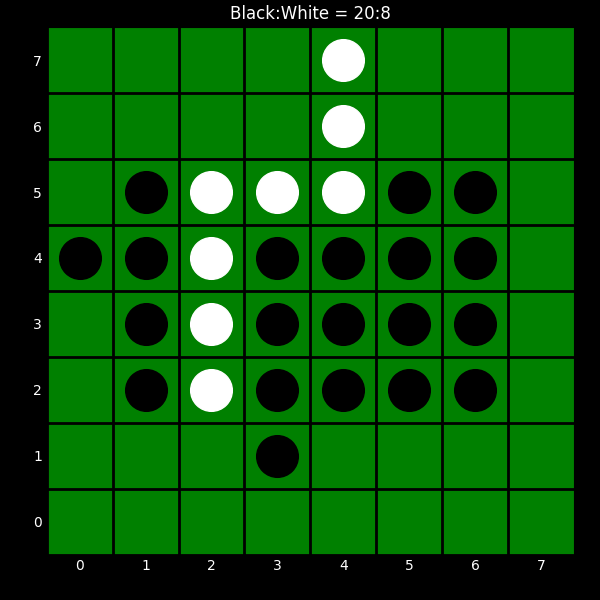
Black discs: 20
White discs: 8